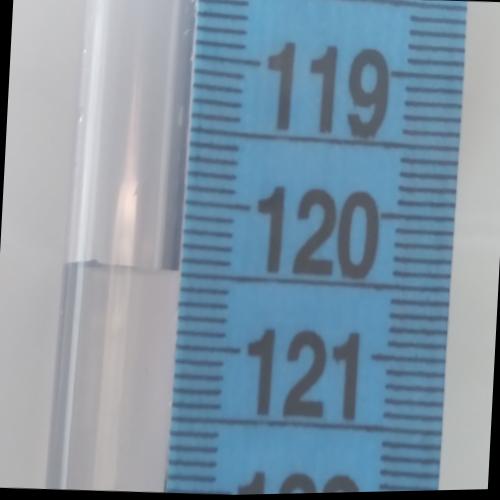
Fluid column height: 120.5 cm